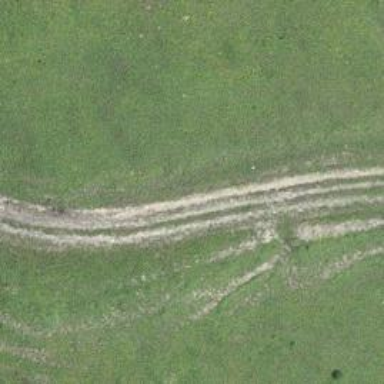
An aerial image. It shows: Track road with grade4 tracktype.